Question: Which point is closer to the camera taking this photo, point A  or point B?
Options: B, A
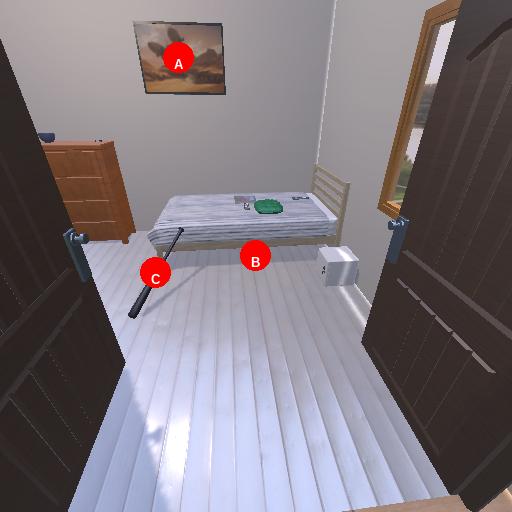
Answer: B